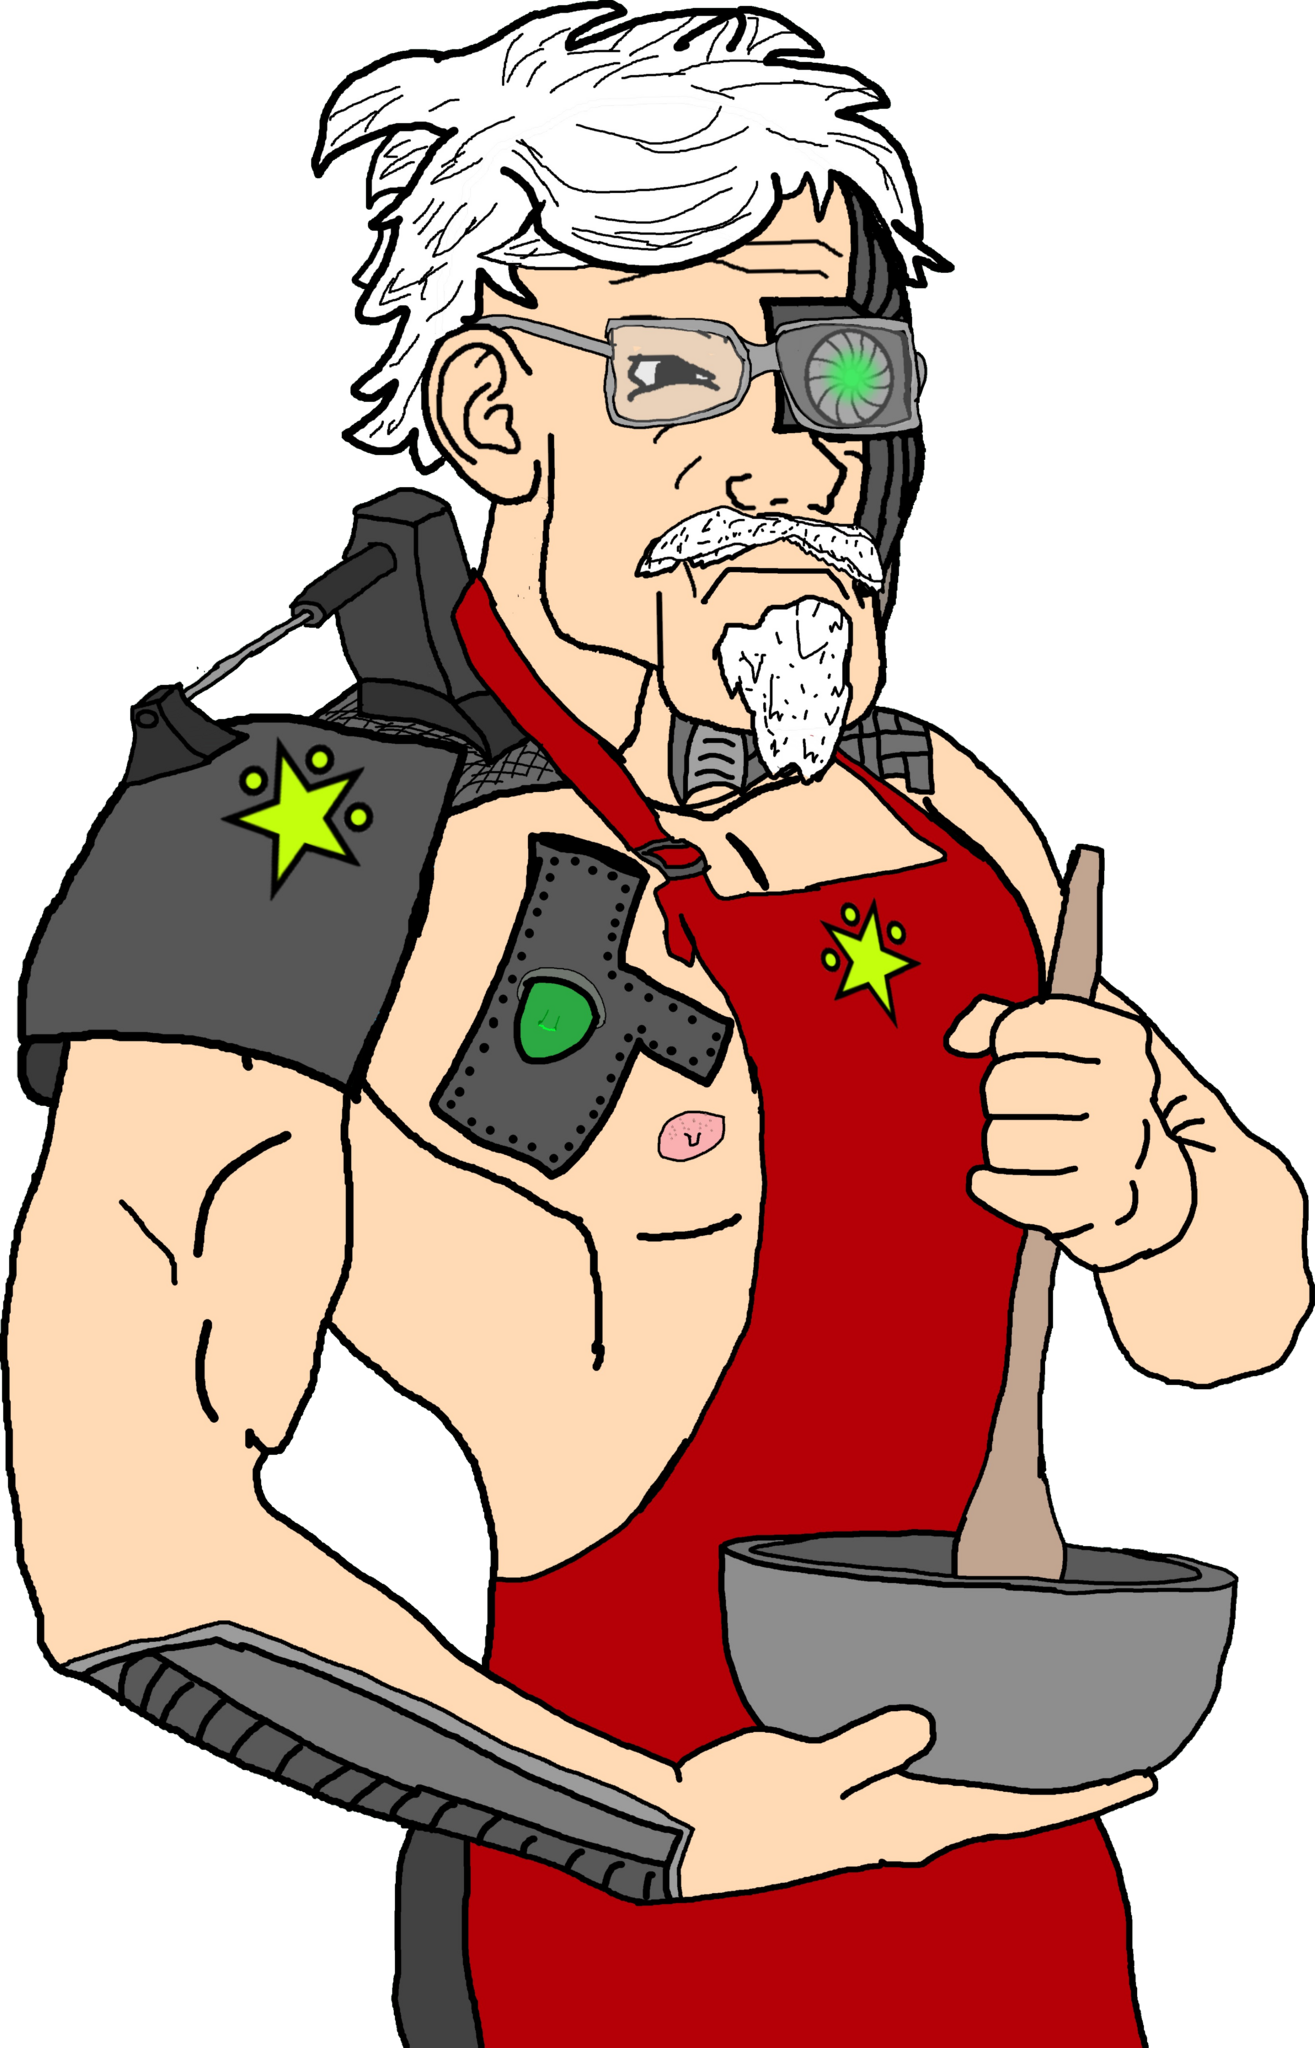
Label: 5_Grey_Chad